Question: Let's say the app consists of a Sidebar, a Timeslider and a Column chart:

To provide some background, I've previously implemented the columnChart class using the functional inheritance pattern:
'''
namespace.columnChart = function() {
var chart = {};
var width = 500;
var height = 500;
var data = [];
chart.setState = function(state){
data = state.data;
updateVis();
}
function updateVis(){
... render chart based on state ...
}
return chart;
}
'''
With simple binding I can call the setState method on the columnChart when for example adding a new entity from the sidebar. But as the model grows (and the state gets more complex with variables like year, currentSelection, chartType etc.) - which I'd also like reflected in the URL - I'd like to make use of MVC and specifically Backbone.js.
1. So how do I structure this in Backbone? Should I rewrite my columnChart class (and similar classes)? Is there an easy way to detect what has changed in the state and only set the new state using these params?
An example of tying the Sidebar, Timeslider and Column chart together - using Backbone - would be much appreciated.
Thanks.
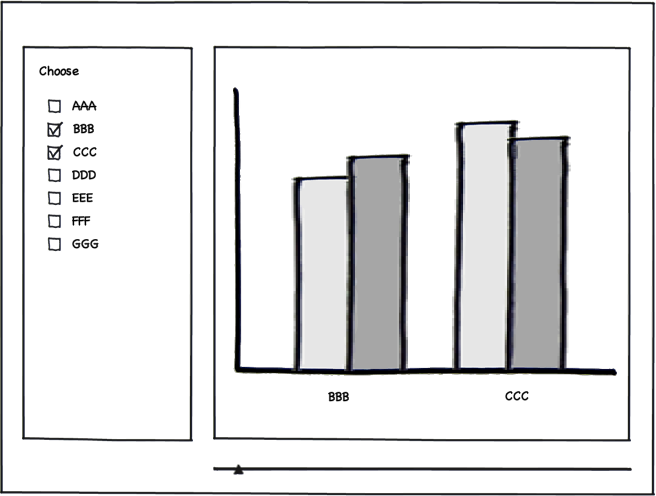
Answer: I would make a subclass of Backbone.Model called 'DataSet' that represents each item in the left hand list of checkboxes. This should have a boolean flag called 'showInGraph'. You create a Backbone.Collection subclass to represent the full set of possible data items in the left hand section. Populate this collection with instances of your DataSet for all possibilities. Then each item gets 2 distinct Backbone.View subclasses. One is 'OptionView' which simply renders the checkbox and whether or not it is checked (rendering the HTML input element's checked attribute based on whether 'showInGraph' is true). This will also need an event handler bound to the onChange attribute of the checkbox to toggle 'showInGraph'. Backbone will automatically propagate that change and re-render the views for you. Use this in the left hand div and associate it with the collection of all available data sets.
The second view subclass is 'ChartView' which renders the item in the chart if its 'showInGraph' attribute it true, otherwise it just ignores it.
Take it step by step. First just make the left hand list of checkboxes. That should be straightforward following the backbone docs. Then try to make just a simple '<ul>' on the right with an '<li>' for each data set that has 'showInGraph' true but nothing if 'showInGraph' is false. Going from there to the chart is just a matter of fancier rendering in the 'ChartView' view.
Try that out and see if you can make some progress. Post another comment if you get stuck or need clarification.